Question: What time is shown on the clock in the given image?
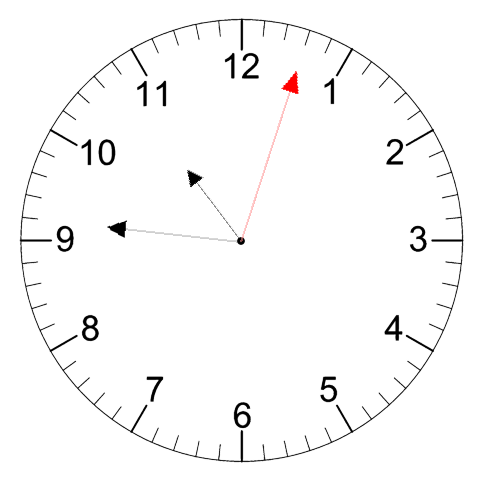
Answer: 10:46:03